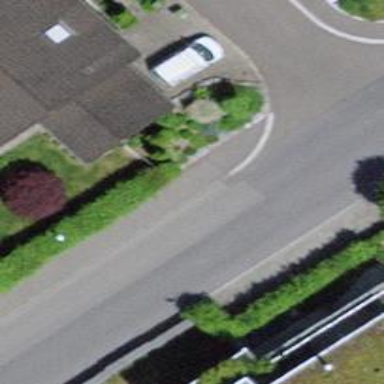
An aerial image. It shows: Hedge acting as barrier.